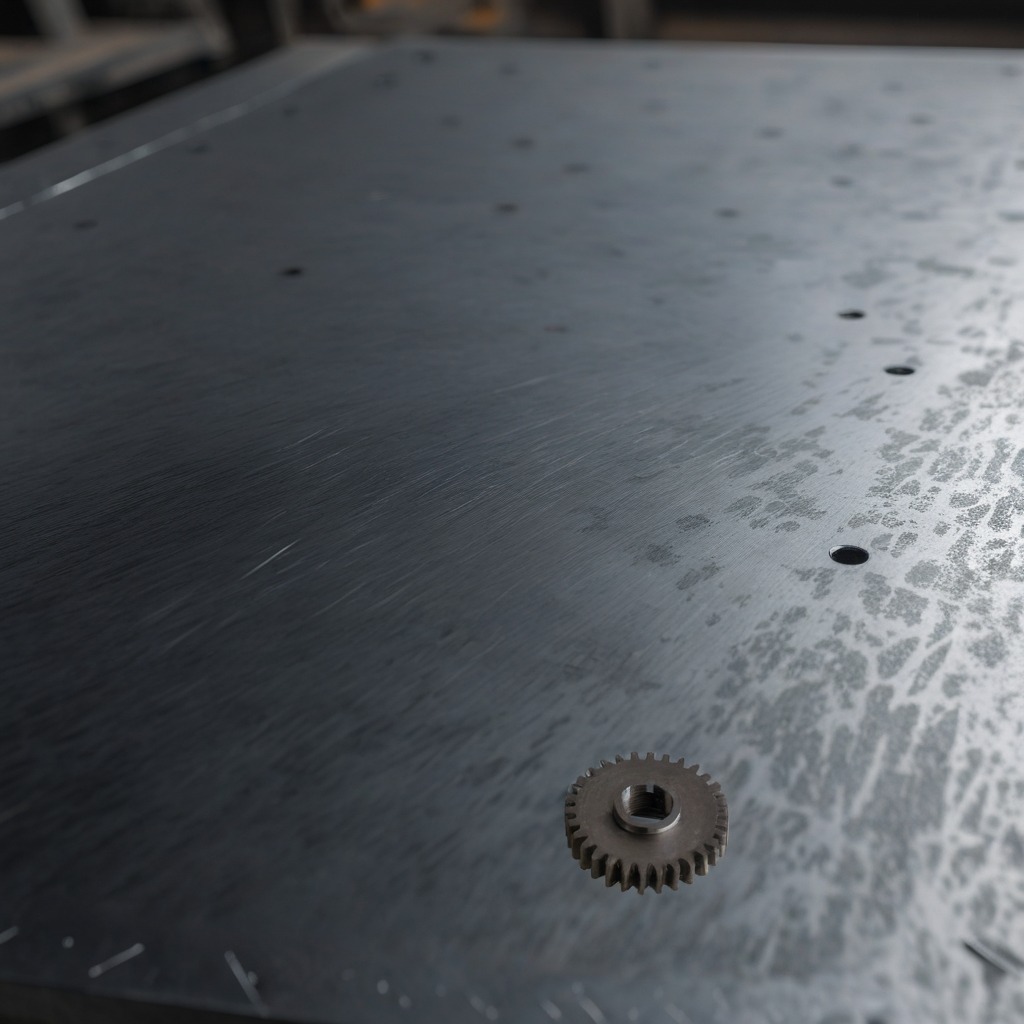
A steel gear with teeth lies on a cold steel table in a mining workshop.